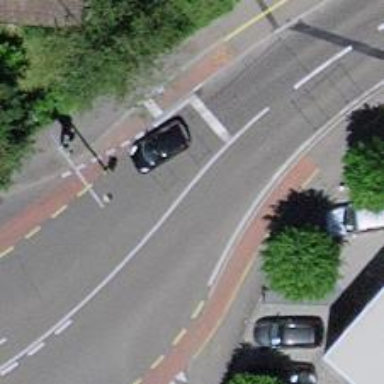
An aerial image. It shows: Asphalt cycleway link.